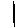
Label: line